Field crop: tomato
Growth stage: 1
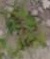
Species: portulaca